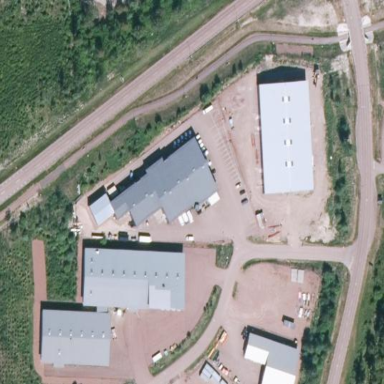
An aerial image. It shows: Retail building.